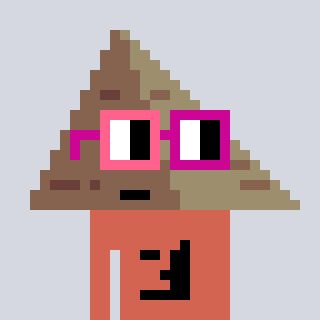
a pixel art character with square pink and red glasses, a pyramid-shaped head and a peachy-colored body on a cool background